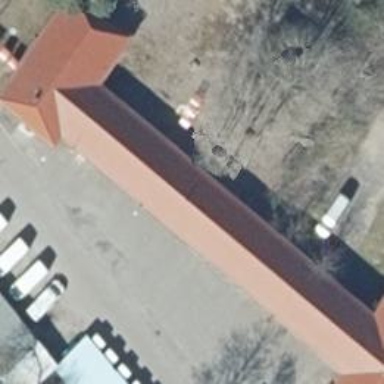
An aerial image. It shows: Historic commercial building.